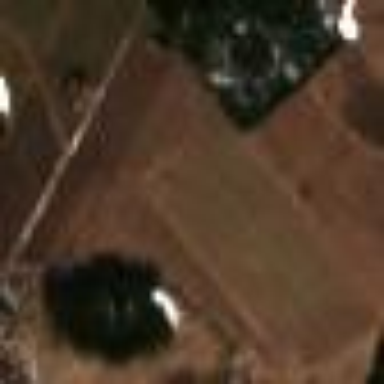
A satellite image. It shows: Picturesque farmland scene.